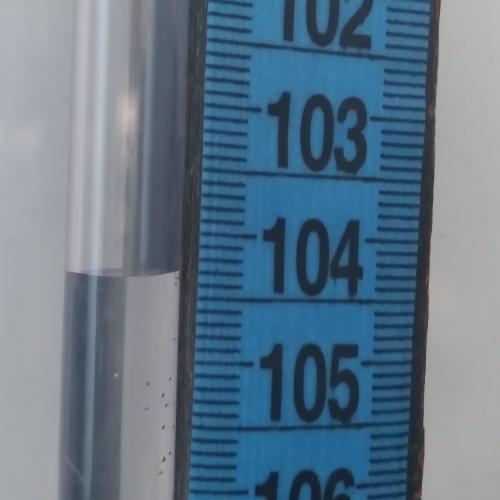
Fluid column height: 104.3 cm